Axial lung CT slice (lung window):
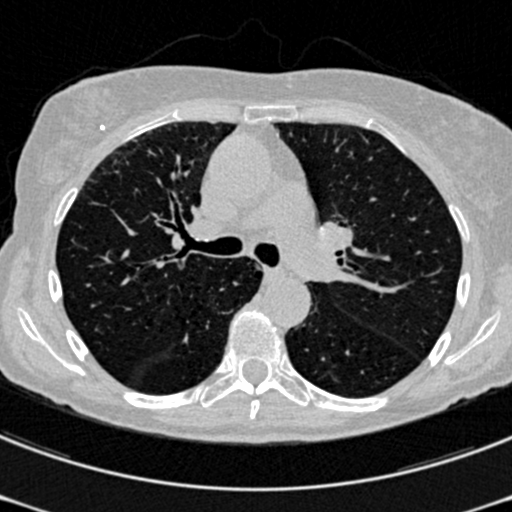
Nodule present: no